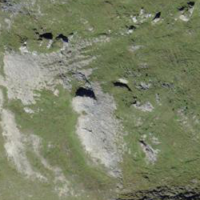
EUNIS habitat code: 26
Species observed at this site:
Rupicapra rupicapra
Lasiommata maera